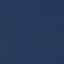
Land use / land cover class: SeaLake